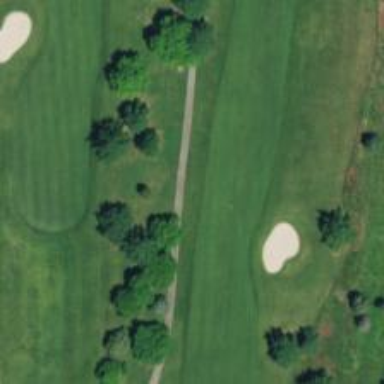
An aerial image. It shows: View of golf hole.